Chest X-ray. View position: AP
Patient age: 11
Patient sex: F
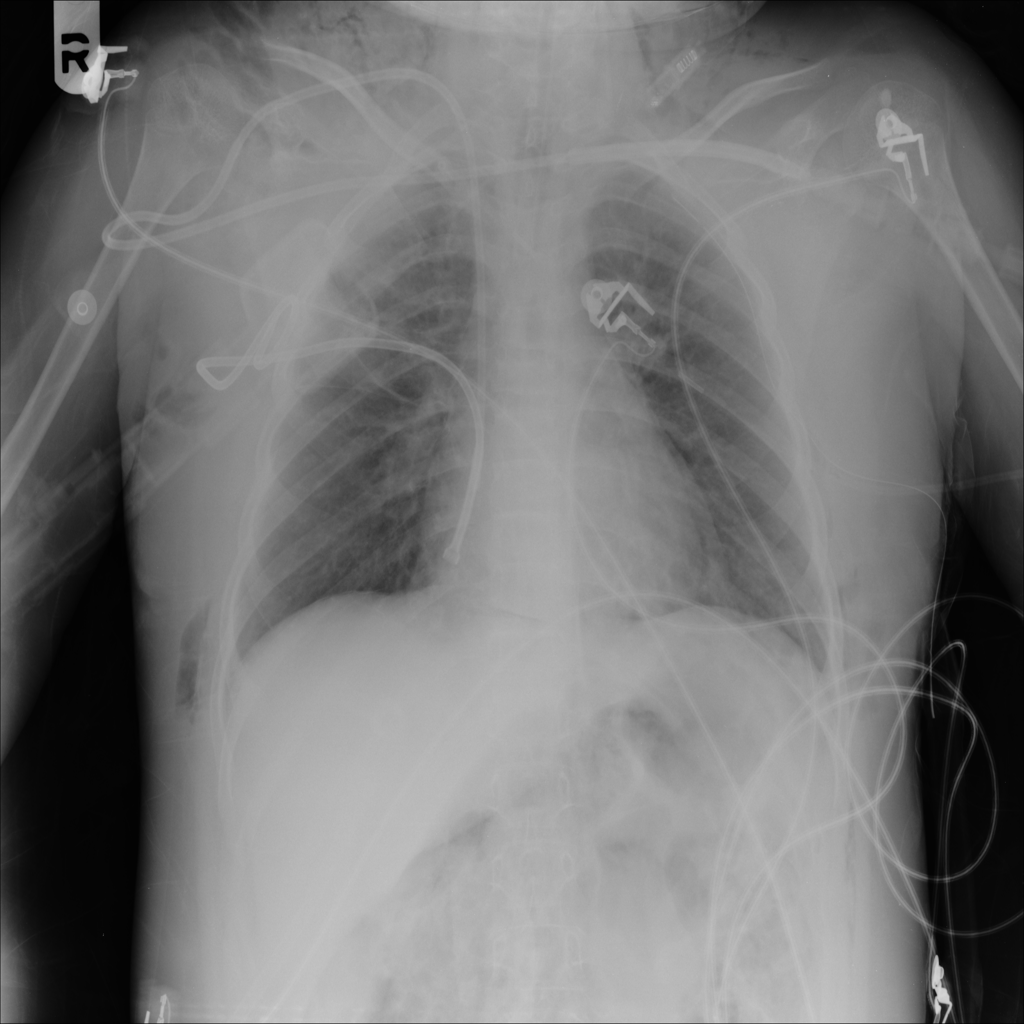
Finding: Pneumothorax